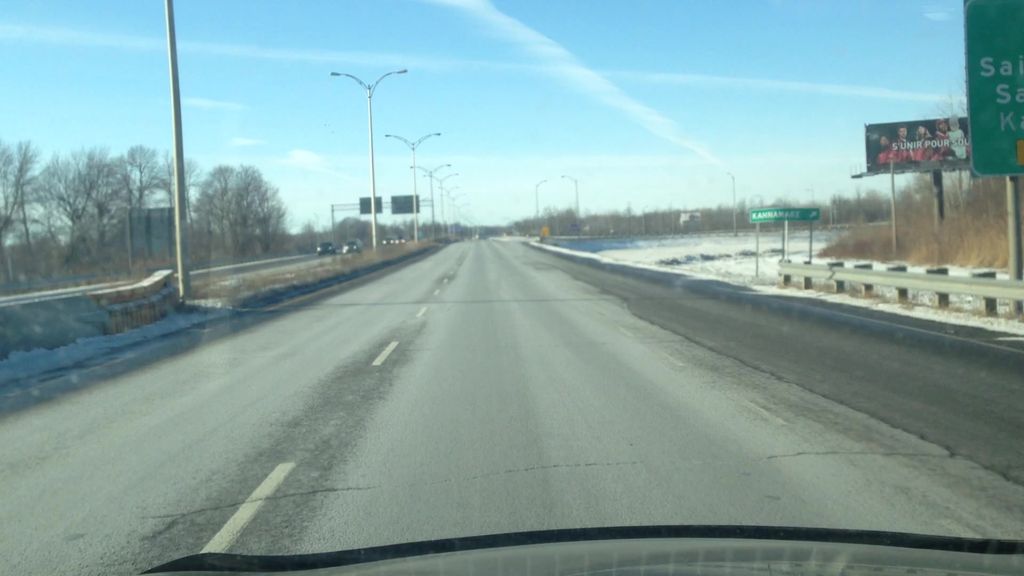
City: montreal